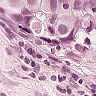
Metastatic tissue present: yes